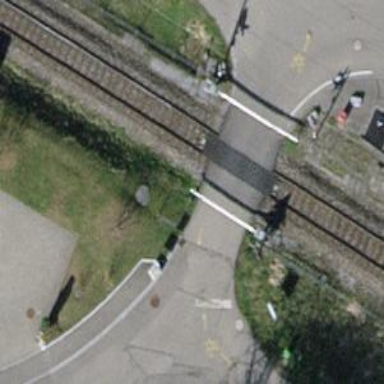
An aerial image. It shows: Level crossing at the railway with full barrier.